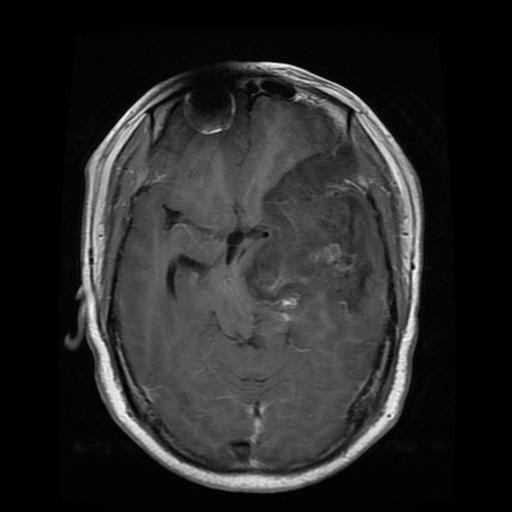
Label: glioma